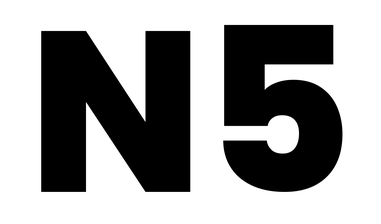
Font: Poppins-ExtraBold